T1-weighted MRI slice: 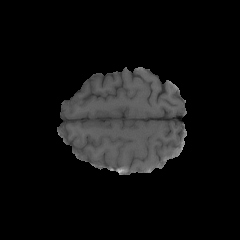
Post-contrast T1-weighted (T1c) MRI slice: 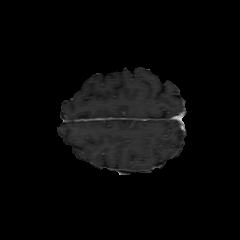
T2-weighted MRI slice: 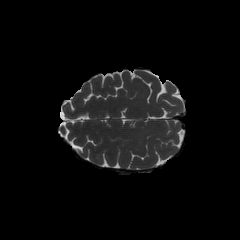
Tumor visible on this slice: no